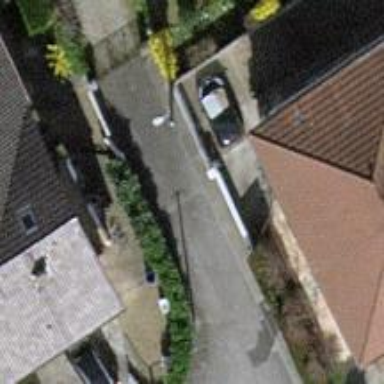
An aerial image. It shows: Smooth asphalt road in residential area.